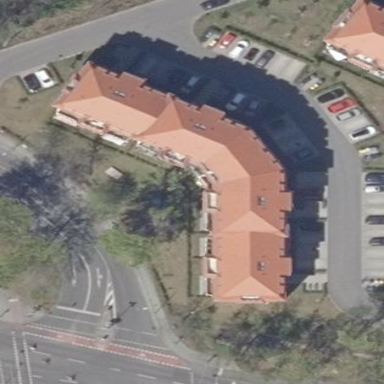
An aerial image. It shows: Charming apartments building with mansard roof design.